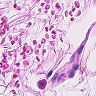
Metastatic tissue present: no